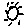
Label: sun